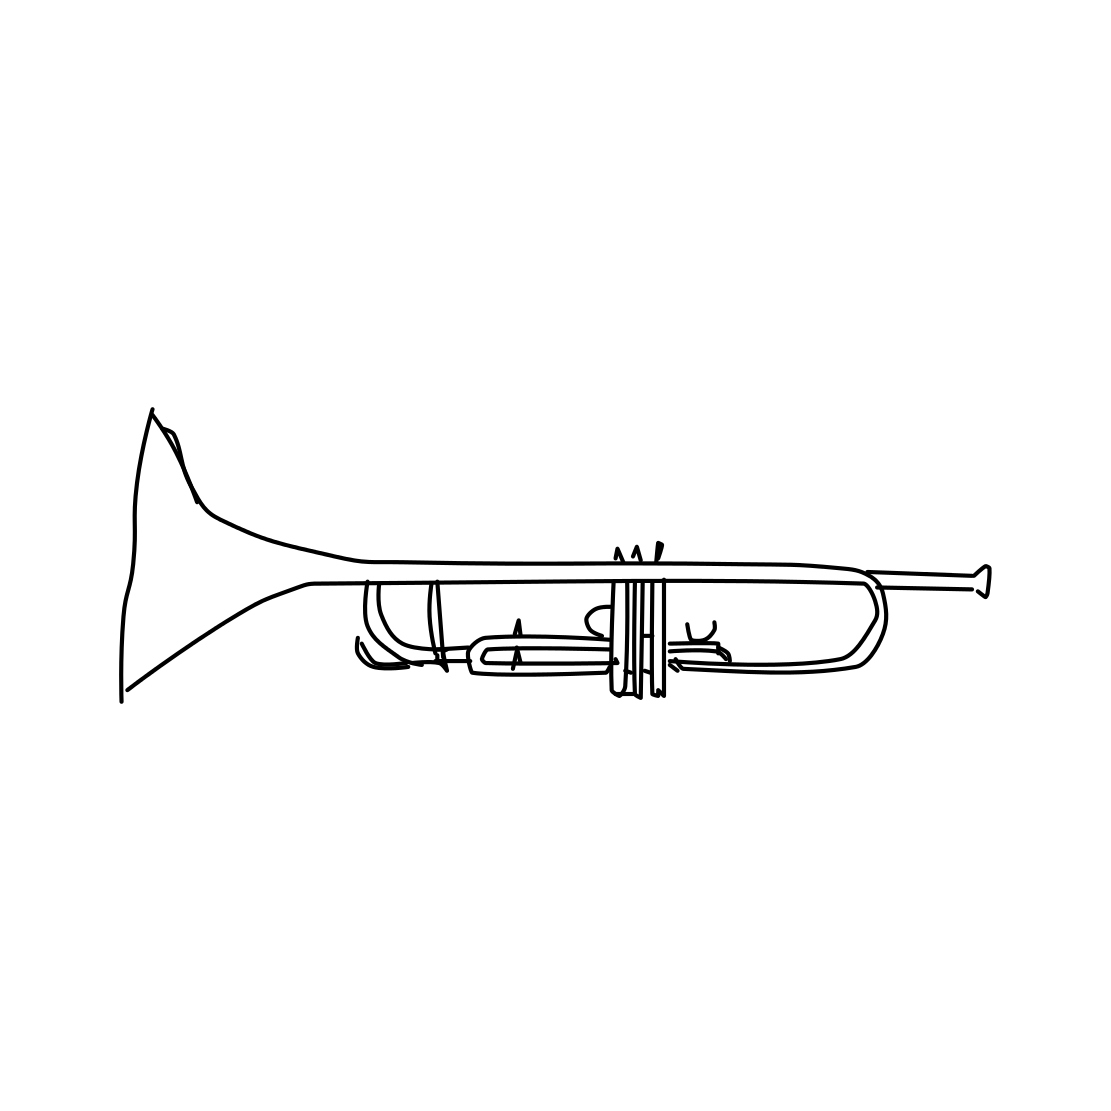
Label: trumpet